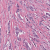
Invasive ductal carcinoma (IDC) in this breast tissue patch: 1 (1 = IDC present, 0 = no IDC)